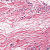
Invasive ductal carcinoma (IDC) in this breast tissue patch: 0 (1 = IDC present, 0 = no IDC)